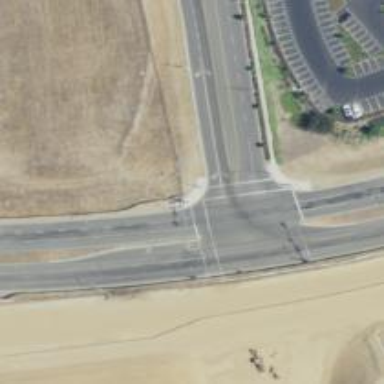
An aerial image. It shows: Marked crossing on cycleway road.